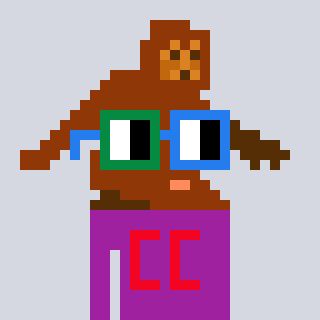
a pixel art character with square green and blue glasses, a bigfoot-shaped head and a magenta-colored body on a cool background